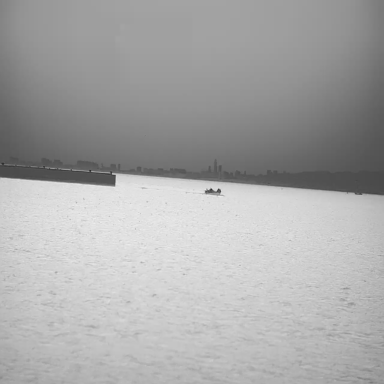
There are two bulk_carriers in the infrared image.